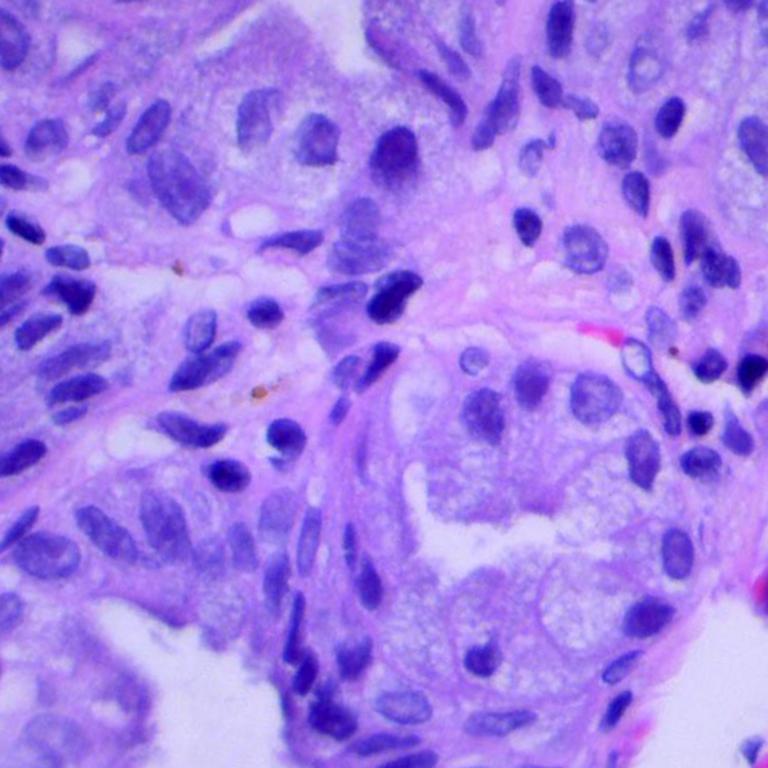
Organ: lung
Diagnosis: adenocarcinomas